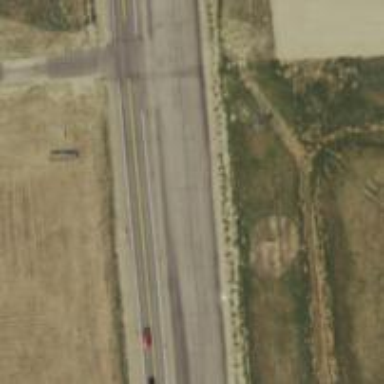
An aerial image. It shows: Asphalt trunk highway.